Aerial crown-view tile of a tropical tree (Barro Colorado Island, Panama), acquired 20240918:
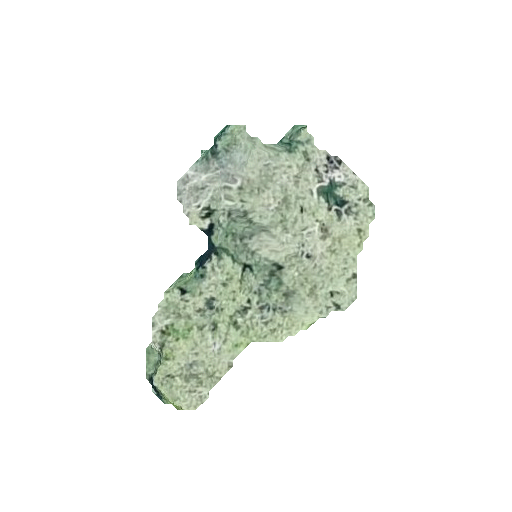
Species: Cordia alliodora
GBIF accepted scientific name: Cordia alliodora
Crown area: 60.411 m²